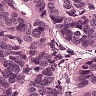
Metastatic tissue present: yes